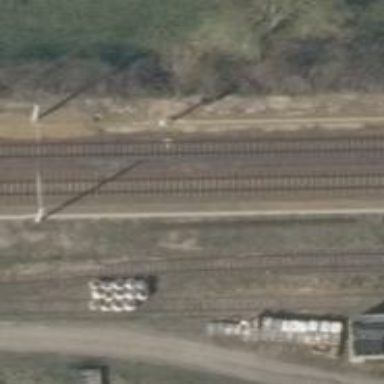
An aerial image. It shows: Railway signal.